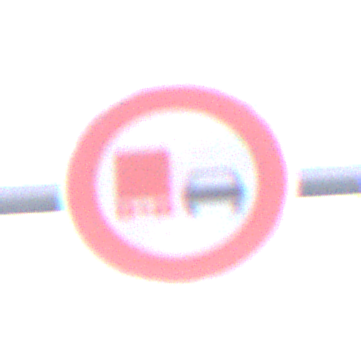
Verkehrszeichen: UeberholverbotKraftfahrzeuge
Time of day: SunriseSunset
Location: Outdoor (RoadRail)
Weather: PartlyCloudy
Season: NotSpecified
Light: Natural